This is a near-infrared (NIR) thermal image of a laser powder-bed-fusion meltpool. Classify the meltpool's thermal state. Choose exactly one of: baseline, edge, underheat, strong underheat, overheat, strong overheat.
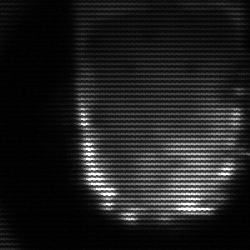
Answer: baseline